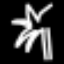
Label: palm tree